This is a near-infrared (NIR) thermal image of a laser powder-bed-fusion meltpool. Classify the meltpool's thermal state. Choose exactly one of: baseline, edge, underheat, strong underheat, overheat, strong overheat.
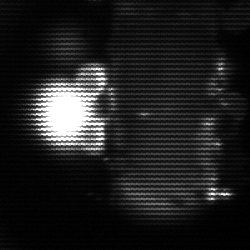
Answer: strong underheat